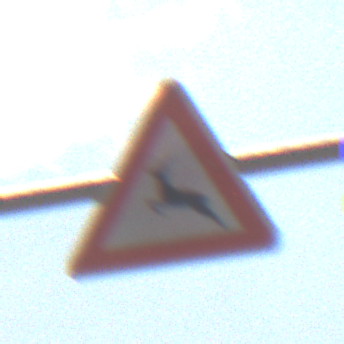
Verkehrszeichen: WildwechselRechts
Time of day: Midday
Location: Outdoor (Nature)
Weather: PartlyCloudy
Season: NotSpecified
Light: Natural